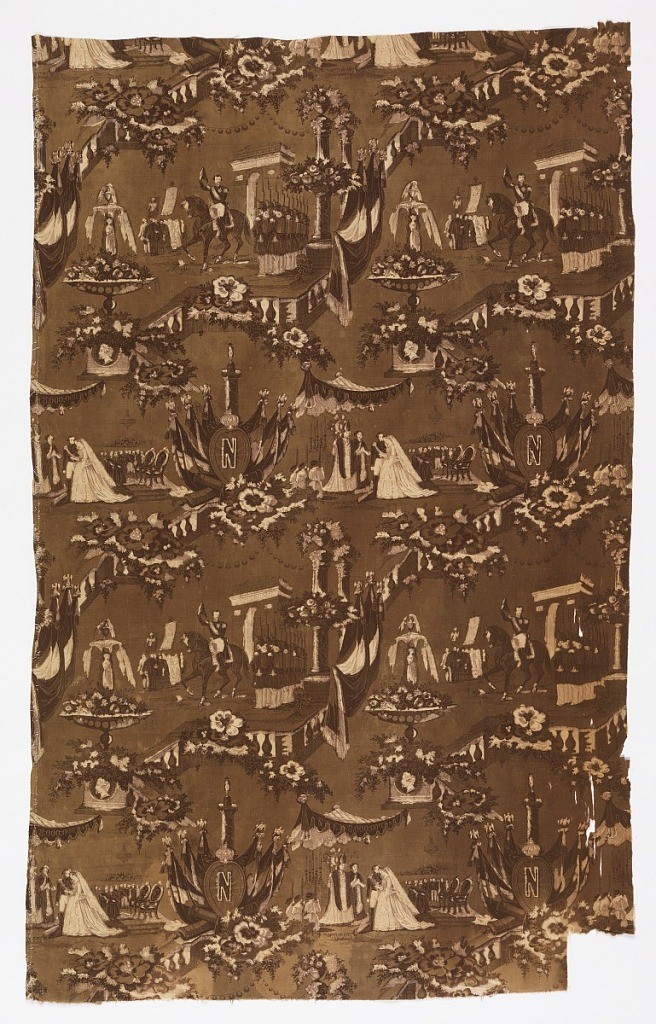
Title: Textile
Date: ca. 1855
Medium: cotton Technique: printed on plain weave
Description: Scenes commemorating the marriage of Napoleon III and Eugenie. Vignettes include: marriage ceremony under a canopy with an inscription; massed standards and a shield under a column of Vendome; and Napoleon III reviewing the troops and balustrade, columns, garlands of flowers, and a fountain. Light brown ground with the design in purple and areas reserved in white.